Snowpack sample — Loveland Pass, Silver Plume, Colorado, USA (2/11/26, 12:00 PM MST)
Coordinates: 39.663, -105.886
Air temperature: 35 °F
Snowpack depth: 82 cm
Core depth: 40 cm
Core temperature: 23 °F
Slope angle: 13°, slope face: 12°
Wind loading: high
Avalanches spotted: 1
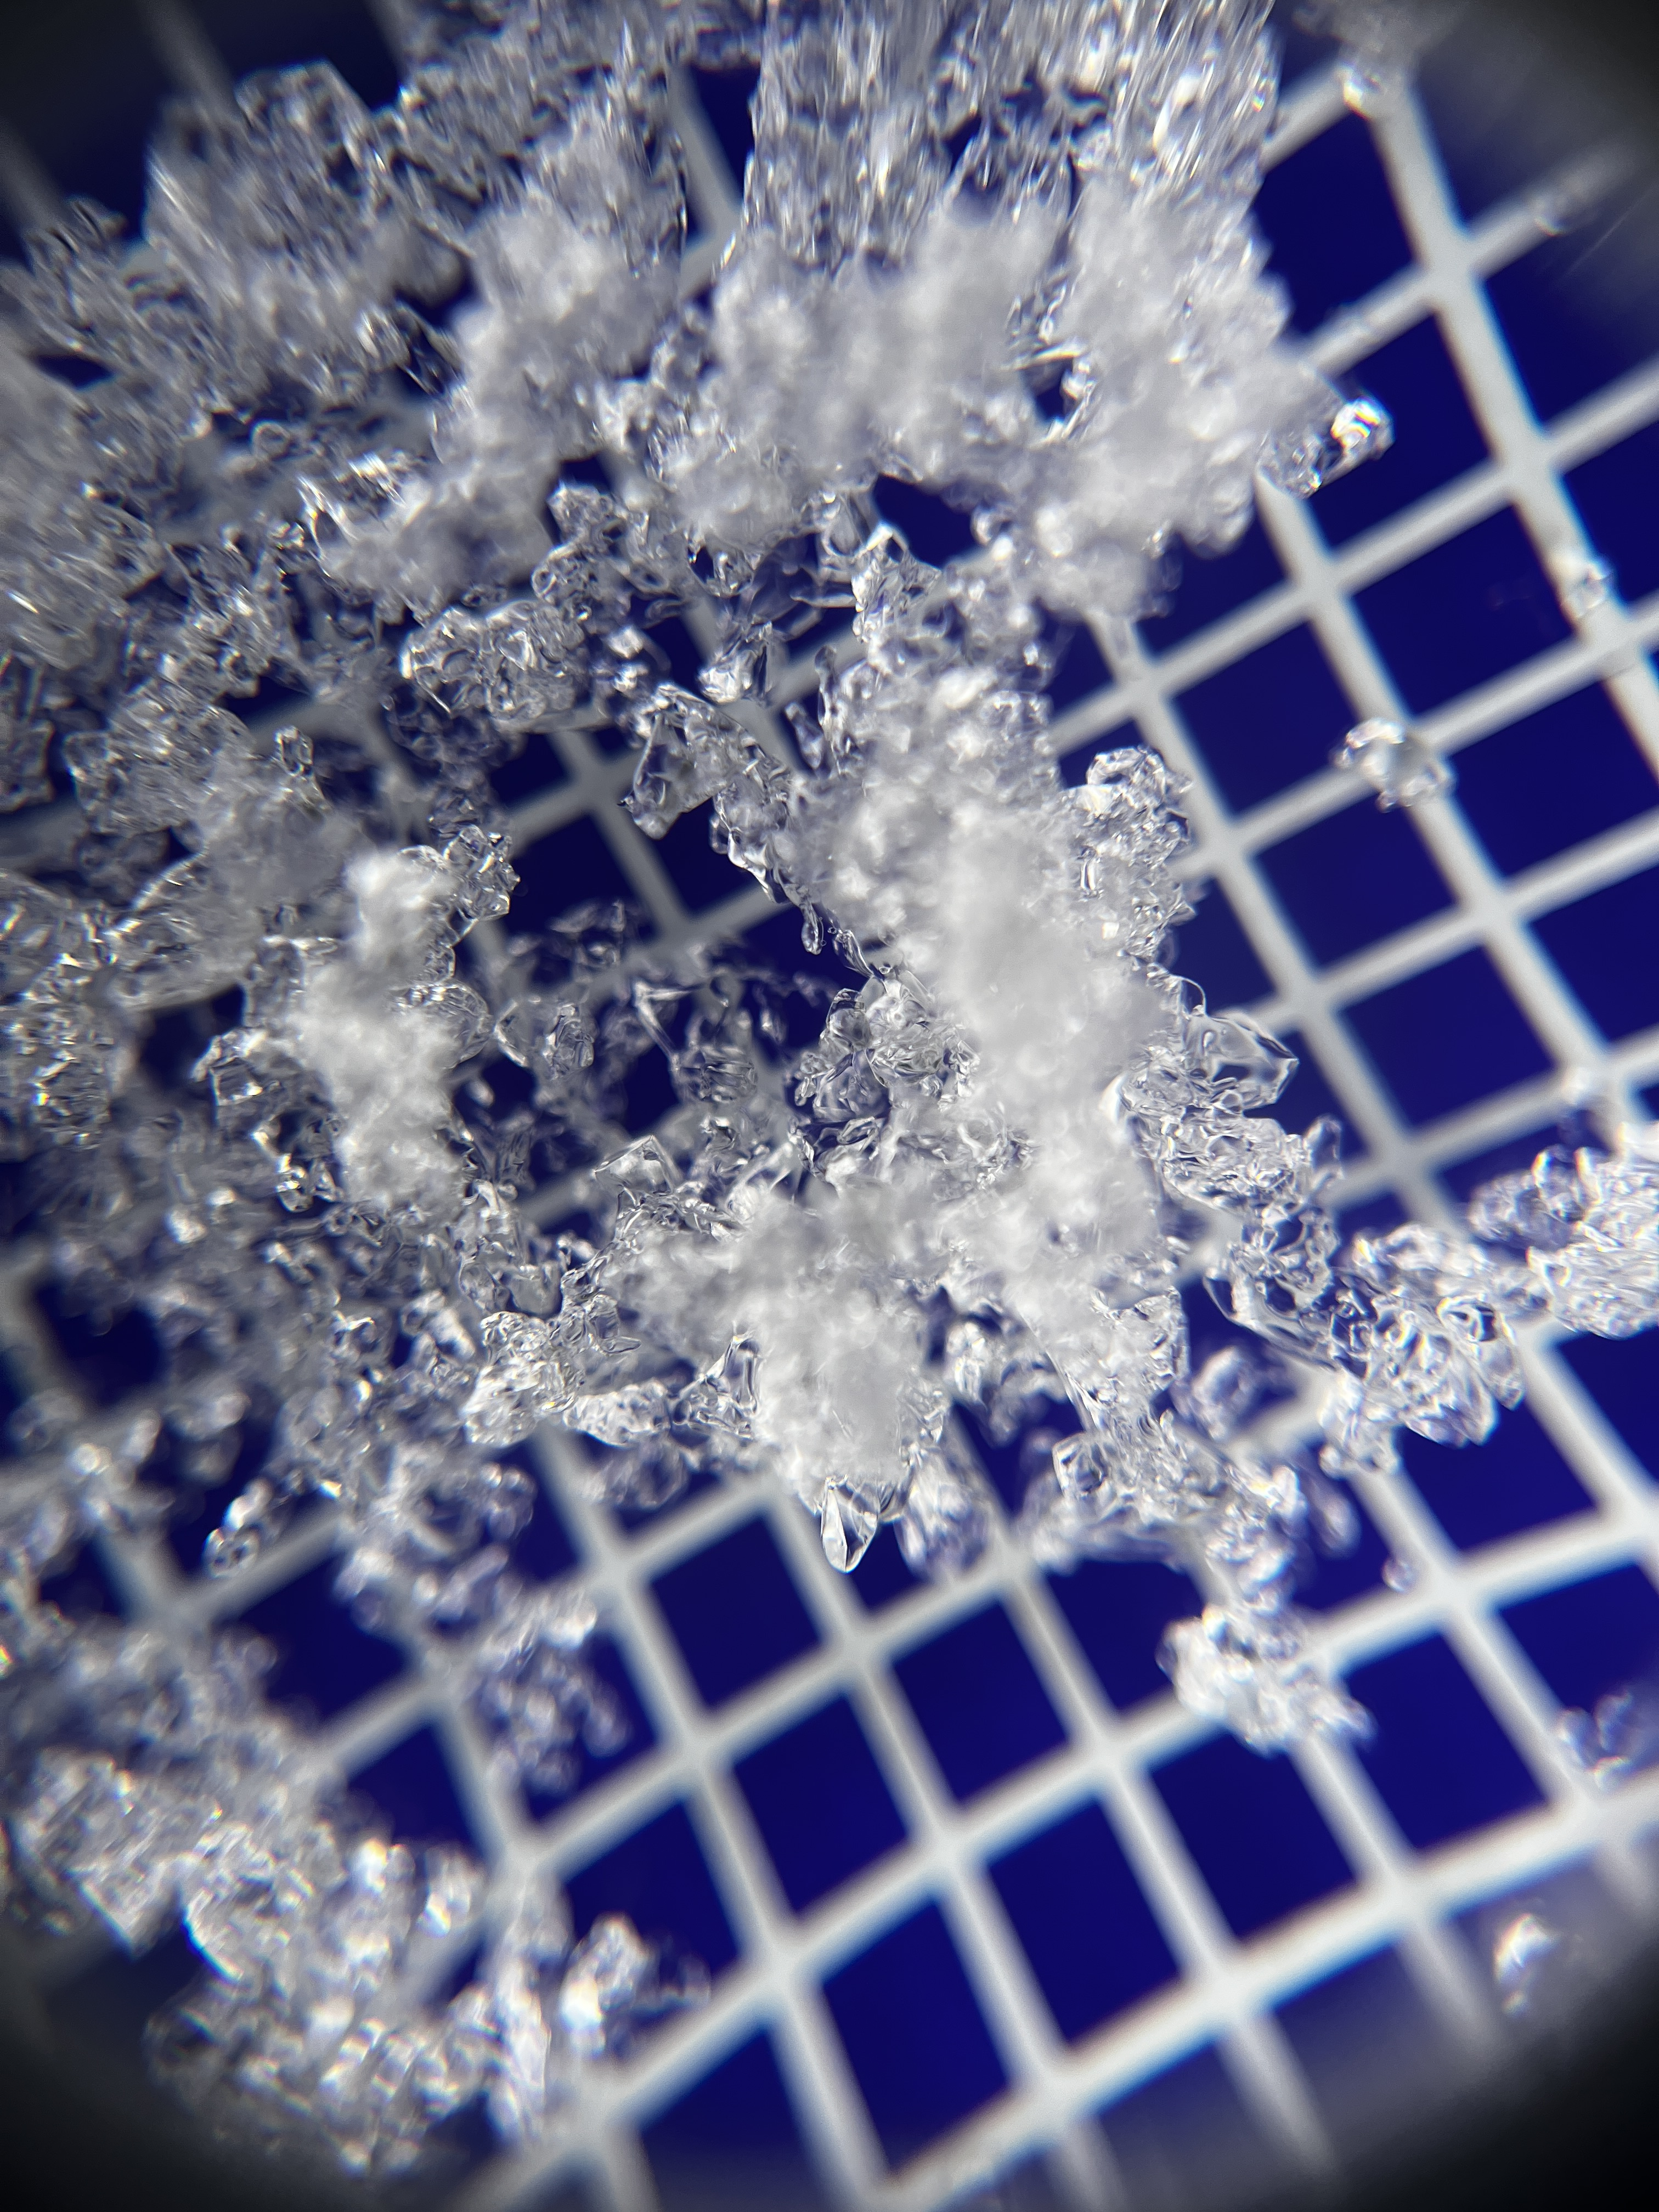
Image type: magnified_profile
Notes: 1 small avalanche spotted on the north side of the bowl, lots of wind loading